Aerial crown-view tile of a tropical tree (Barro Colorado Island, Panama), acquired 20250217:
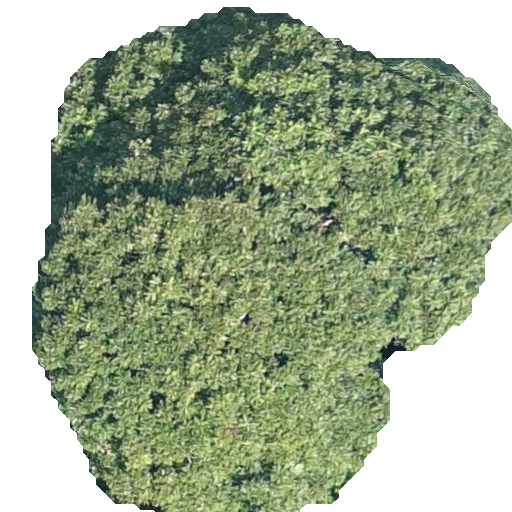
Species: Dipteryx oleifera
GBIF accepted scientific name: Dipteryx oleifera
Crown area: 272.456 m²